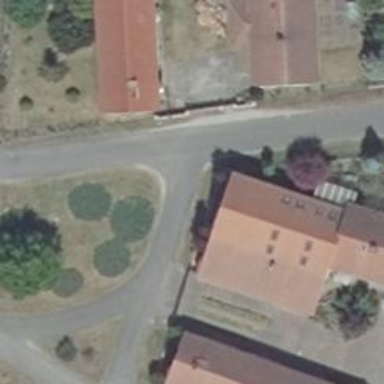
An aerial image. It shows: Smooth asphalt road in residential area.